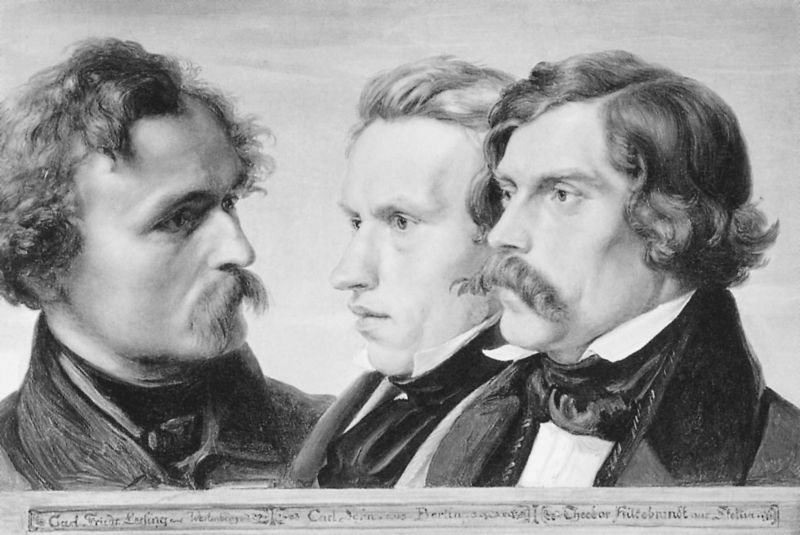
Titel: Jung - Düsseldorf. Gruppenbildnis der Maler C.F. Lessing, D.F. Sohn und F.Th. Hildebrandt
Künstler: Julius Hübner
Institution: Berlin, Staatliche Museen, Nationalgalerie
Schlagwörter: weiß, männer, nase, profil, schwarz, skizze, stirn, tuch, gespräch, bart, jacke, schnurrbart, augen, blicke, kragen, krägen, portrait, porträt, hemden, nasen, schnauzbart, schnauzer, denken, kohle, denker, bleistift, portät, carl, hemnd, schnurrbärte, lessing, bard, österreicher, zinken, portrit, porträz, schilling